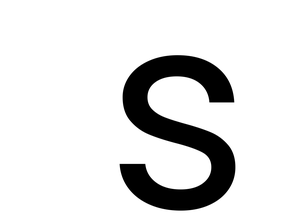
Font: Poppins-Regular